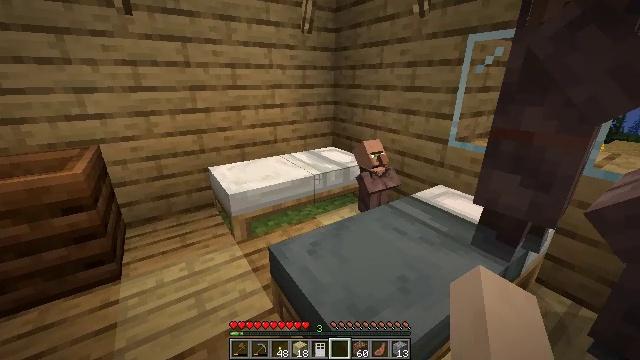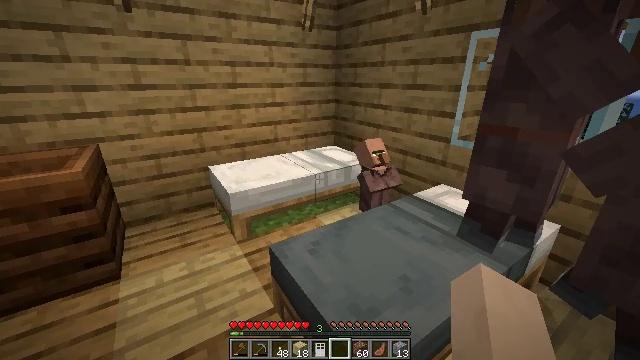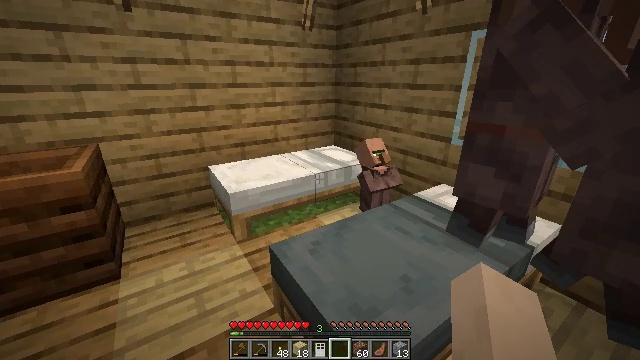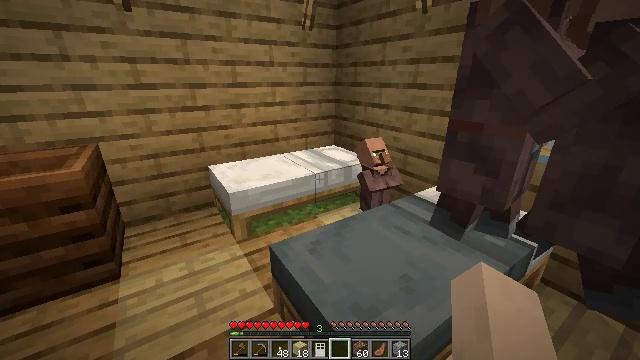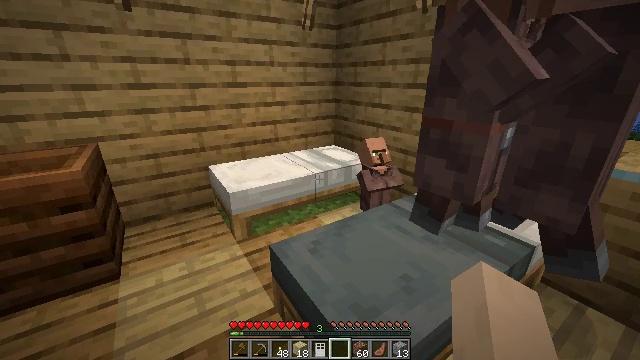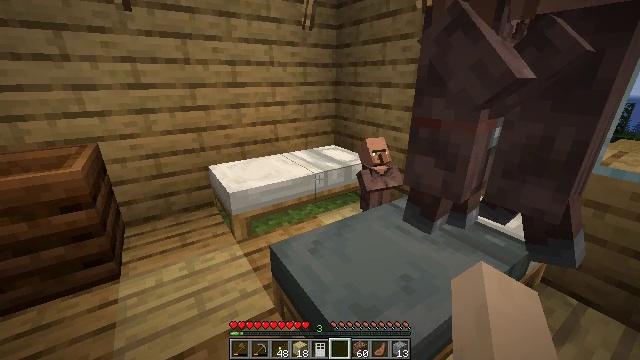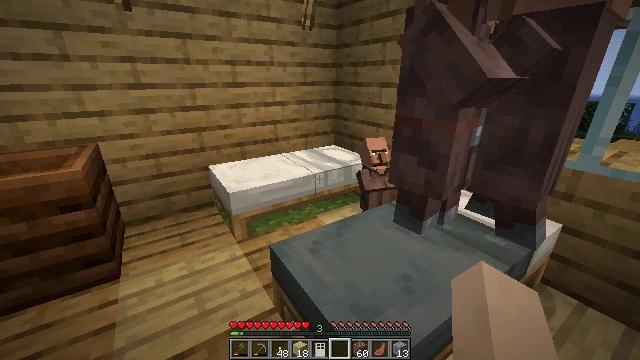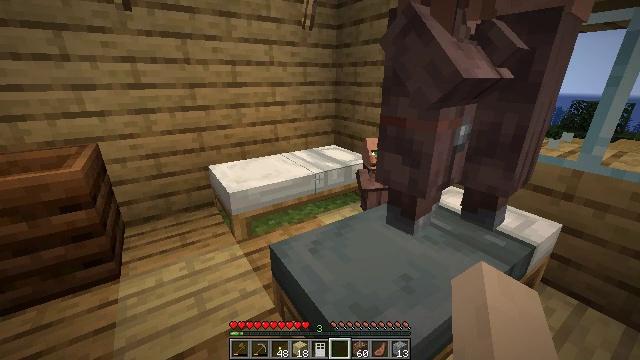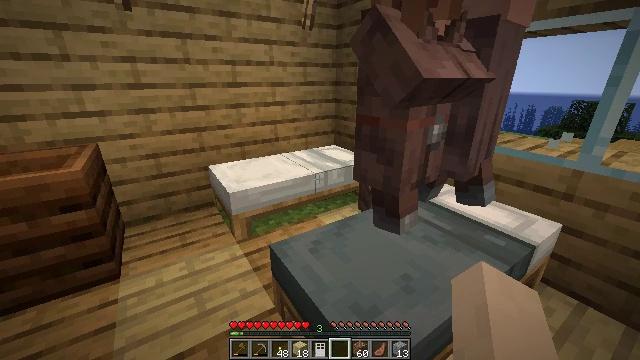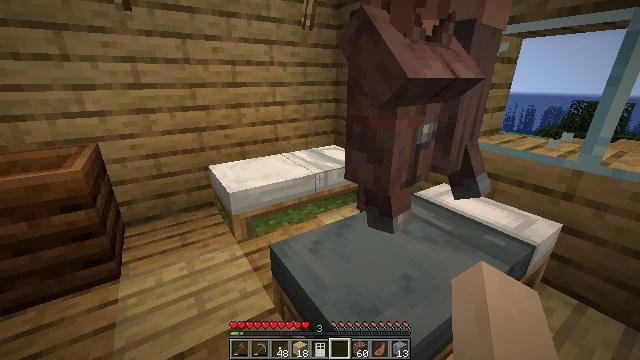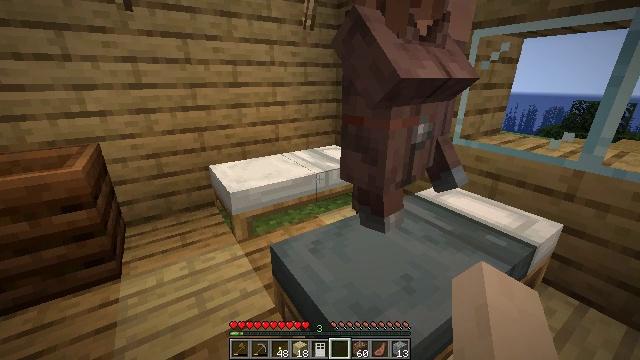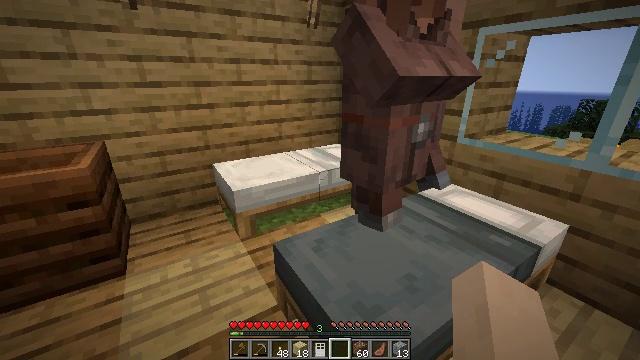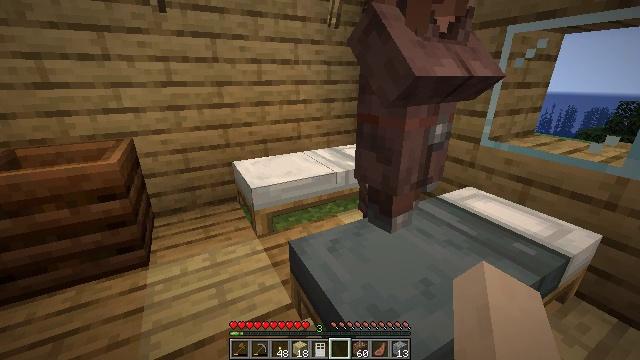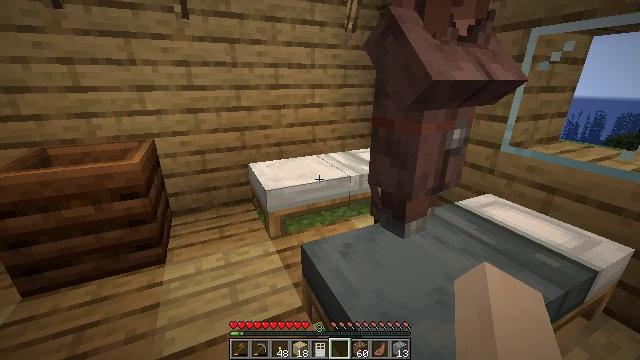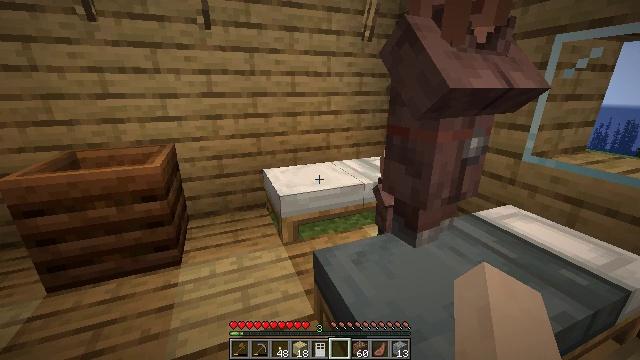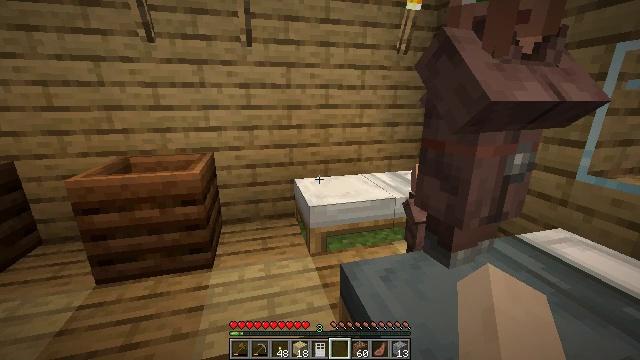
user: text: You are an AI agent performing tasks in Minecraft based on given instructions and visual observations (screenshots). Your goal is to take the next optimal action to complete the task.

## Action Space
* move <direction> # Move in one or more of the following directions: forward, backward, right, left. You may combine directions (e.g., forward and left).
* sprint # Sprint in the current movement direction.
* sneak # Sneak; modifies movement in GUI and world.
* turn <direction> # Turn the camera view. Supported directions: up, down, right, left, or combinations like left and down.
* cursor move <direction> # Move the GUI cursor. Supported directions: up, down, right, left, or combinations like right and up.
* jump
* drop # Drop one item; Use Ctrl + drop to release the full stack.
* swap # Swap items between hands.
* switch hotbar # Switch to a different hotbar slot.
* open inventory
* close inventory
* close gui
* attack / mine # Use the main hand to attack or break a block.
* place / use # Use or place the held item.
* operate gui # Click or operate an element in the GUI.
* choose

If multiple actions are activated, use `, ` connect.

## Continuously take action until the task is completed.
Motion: motion action
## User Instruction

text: Drop a cooked beef.
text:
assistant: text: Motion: no_op
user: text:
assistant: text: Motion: no_op
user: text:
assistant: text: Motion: no_op
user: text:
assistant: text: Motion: no_op
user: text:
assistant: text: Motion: no_op
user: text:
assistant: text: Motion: no_op
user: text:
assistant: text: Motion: no_op
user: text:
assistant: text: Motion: no_op
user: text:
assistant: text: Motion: no_op
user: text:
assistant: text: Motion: no_op
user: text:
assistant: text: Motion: no_op
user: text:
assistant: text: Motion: turn left
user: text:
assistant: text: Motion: turn left
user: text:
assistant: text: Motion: turn left and up
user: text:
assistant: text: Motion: turn left and up
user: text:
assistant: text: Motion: turn left
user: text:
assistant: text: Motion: turn left
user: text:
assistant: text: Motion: turn left
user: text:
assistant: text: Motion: turn left
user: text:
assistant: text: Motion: turn left
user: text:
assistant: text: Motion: turn left
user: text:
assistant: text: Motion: turn left
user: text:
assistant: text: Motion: turn left
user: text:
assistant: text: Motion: turn left
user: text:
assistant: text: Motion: turn left
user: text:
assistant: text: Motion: turn left
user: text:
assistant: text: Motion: turn left
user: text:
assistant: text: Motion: turn left
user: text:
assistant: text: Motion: turn left
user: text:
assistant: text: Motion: turn left